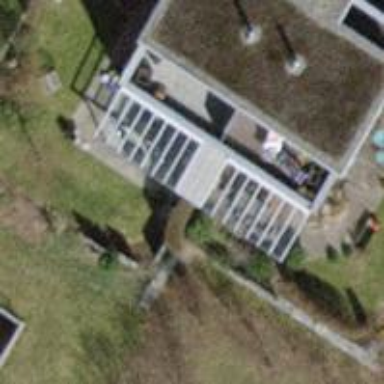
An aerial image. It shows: Building with flat roof.